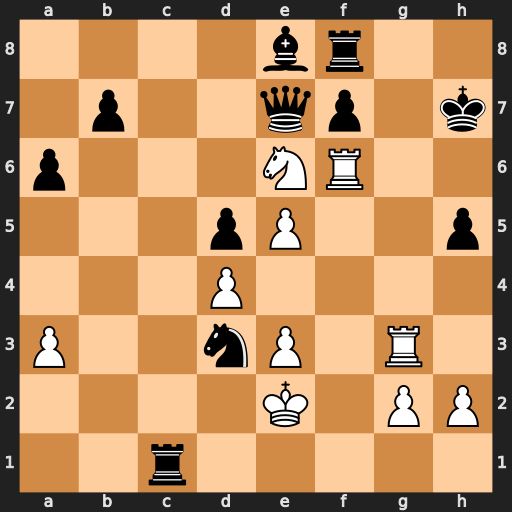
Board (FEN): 4br2/1p2qp1k/p3NR2/3pP2p/3P4/P2nP1R1/4K1PP/2r5
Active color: w
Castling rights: -
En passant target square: -
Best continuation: Rg7+ Kh8 Rh6#